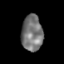
Tissue: skin
Cell type: Epithelial cells
Senescence score: 0.2819
Nuclear area (px): 746
Mean DAPI intensity: 118.34